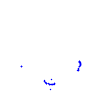
Particle: proton